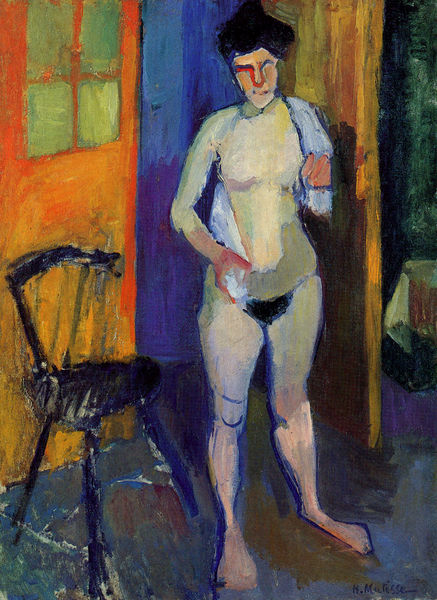
Titel: Nu à la serviette blanche
Künstler: Henri Matisse
Standort: New York (New York)
Institution: Collection Mr. and Mrs. Gifford Phillips
Schlagwörter: akt, blau, körper, nackt, schatten, weiß, gelb, grün, impressionismus, bunt, busen, fenster, frau, licht, nase, orange, raum, schwarz, stuhl, tisch, tür, zimmer, tuch, expressionismus, wand, arme, gesicht, innenraum, portrait, porträt, vorhang, boden, haare, rosa, beine, lächeln, farbig, füße, komplementär, farbe, impressionistisch, handtuch, knie, scham, wann, bad, morgentoilette, linie, pinselduktus, matisse, henri matisse, klo, fauvismus, lokalfarbe, otange, lächekn